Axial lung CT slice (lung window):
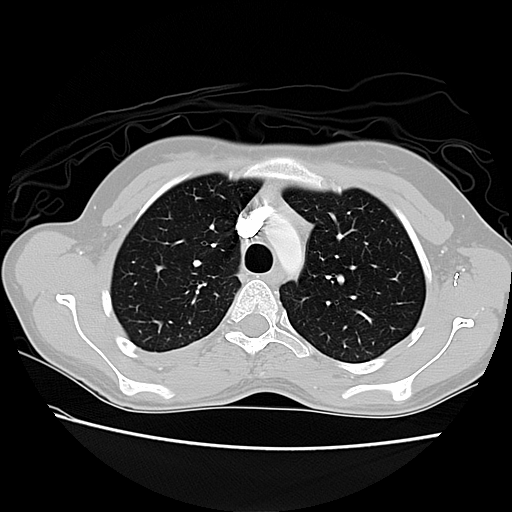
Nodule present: no